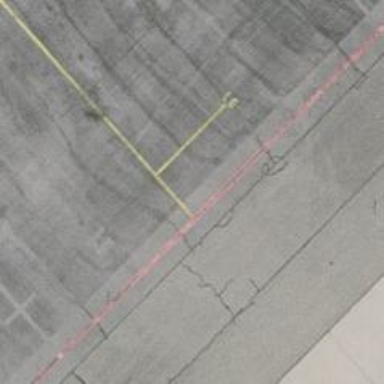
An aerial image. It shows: Airport parking position.